Interaction volume radius: 5 \u00c5
Interaction volume height: 20 \u00c5
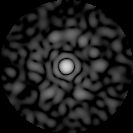
Disorder parameter: 0.8379